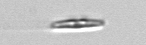
Label: pennate